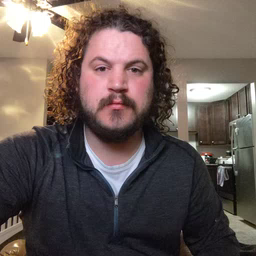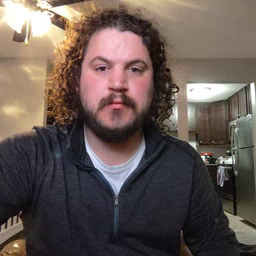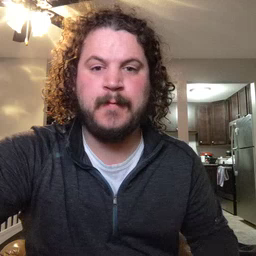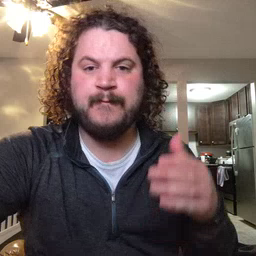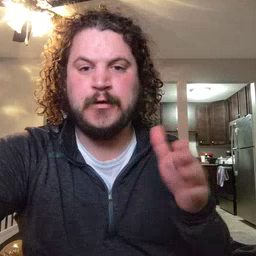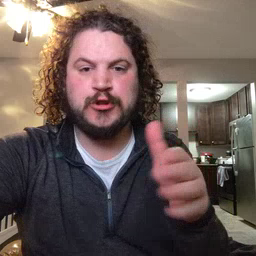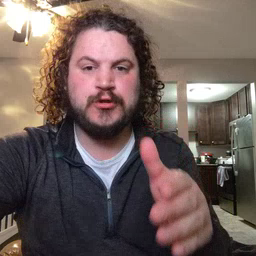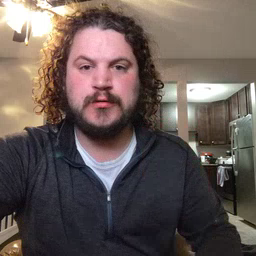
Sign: fish